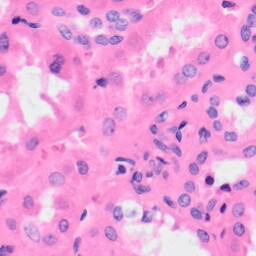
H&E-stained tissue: Kidney